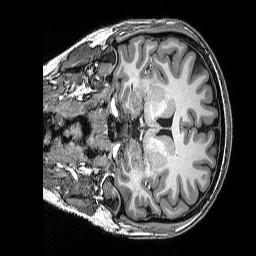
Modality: T1w
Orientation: coronal
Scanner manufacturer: siemens
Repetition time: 2.5 s
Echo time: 0.00341 s